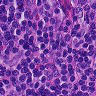
Metastatic tissue present: no